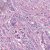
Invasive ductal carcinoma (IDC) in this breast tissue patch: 1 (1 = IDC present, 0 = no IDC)